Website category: sports
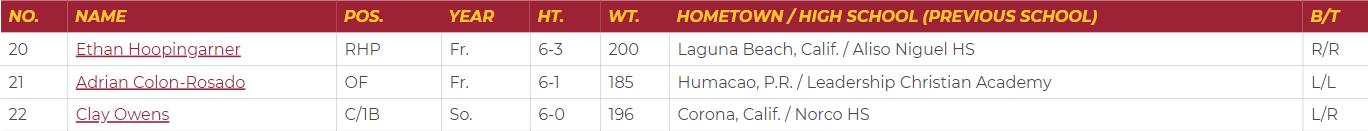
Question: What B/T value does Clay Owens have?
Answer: L/R

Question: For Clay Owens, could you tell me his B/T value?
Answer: L/R

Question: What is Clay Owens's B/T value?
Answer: L/R

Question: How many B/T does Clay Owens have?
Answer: L/R

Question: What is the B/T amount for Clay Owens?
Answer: L/R

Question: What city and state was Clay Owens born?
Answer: Corona, Calif.

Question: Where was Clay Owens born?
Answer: Corona, Calif.

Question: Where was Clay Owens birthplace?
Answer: Corona, Calif.

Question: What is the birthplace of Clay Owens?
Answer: Corona, Calif.

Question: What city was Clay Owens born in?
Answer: Corona, Calif.

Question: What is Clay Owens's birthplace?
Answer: Corona, Calif.

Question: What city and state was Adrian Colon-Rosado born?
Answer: Humacao, P.R.

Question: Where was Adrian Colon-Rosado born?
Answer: Humacao, P.R.

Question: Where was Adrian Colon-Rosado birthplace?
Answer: Humacao, P.R.

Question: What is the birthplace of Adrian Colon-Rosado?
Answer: Humacao, P.R.

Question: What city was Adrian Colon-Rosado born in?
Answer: Humacao, P.R.

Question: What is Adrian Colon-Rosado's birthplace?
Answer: Humacao, P.R.

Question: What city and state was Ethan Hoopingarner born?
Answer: Laguna Beach, Calif.

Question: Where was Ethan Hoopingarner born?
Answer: Laguna Beach, Calif.

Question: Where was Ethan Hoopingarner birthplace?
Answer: Laguna Beach, Calif.

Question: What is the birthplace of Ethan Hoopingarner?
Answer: Laguna Beach, Calif.

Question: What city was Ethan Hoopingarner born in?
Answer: Laguna Beach, Calif.

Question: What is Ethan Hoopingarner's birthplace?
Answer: Laguna Beach, Calif.

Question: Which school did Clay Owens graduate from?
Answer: Norco HS

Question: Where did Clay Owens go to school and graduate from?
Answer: Norco HS

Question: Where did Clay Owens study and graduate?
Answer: Norco HS

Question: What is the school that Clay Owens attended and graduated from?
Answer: Norco HS

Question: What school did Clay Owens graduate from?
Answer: Norco HS

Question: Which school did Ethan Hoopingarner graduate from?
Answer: Aliso Niguel HS

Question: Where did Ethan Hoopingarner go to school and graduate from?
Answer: Aliso Niguel HS

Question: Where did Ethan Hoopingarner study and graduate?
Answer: Aliso Niguel HS

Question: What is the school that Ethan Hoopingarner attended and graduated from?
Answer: Aliso Niguel HS

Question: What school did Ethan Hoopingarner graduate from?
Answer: Aliso Niguel HS

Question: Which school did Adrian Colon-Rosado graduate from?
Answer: Leadership Christian Academy

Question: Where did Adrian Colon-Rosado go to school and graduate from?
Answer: Leadership Christian Academy

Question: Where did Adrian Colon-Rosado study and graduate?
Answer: Leadership Christian Academy

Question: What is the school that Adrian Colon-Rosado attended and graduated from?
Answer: Leadership Christian Academy

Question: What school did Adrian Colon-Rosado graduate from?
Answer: Leadership Christian Academy